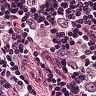
Metastatic tissue present: yes